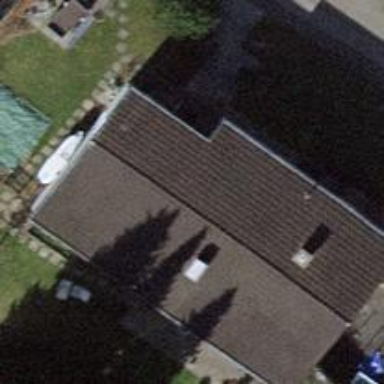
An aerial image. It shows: Building with gabled roof.